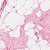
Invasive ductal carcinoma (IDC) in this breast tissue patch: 0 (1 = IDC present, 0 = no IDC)